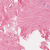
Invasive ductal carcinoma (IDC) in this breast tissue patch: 0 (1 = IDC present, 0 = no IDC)